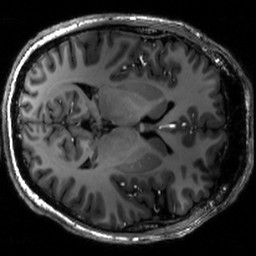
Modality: T1w
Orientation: axial
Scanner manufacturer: siemens
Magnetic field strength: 6.98 T
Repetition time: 2.5 s
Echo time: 0.00305 s